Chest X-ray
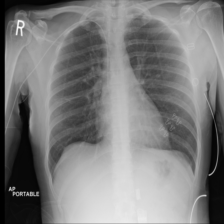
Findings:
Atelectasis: negative
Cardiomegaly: negative
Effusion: negative
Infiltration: negative
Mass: negative
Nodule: negative
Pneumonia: negative
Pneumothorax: negative
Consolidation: negative
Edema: negative
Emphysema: negative
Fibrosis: negative
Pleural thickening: negative
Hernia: negative